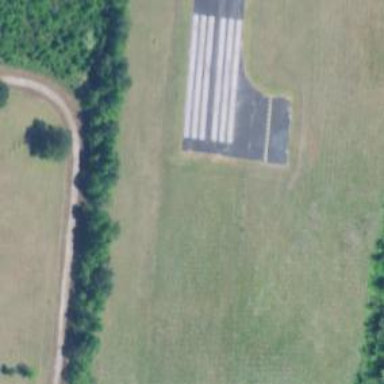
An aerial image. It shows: Runway surface made of asphalt at airport.